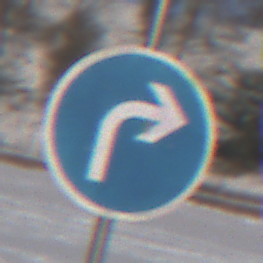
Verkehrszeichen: VorgeschriebeneFahrtrichtungRechts
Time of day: MorningAfternoon
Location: Outdoor (Nature)
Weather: PartlyCloudy
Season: Winter
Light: Natural